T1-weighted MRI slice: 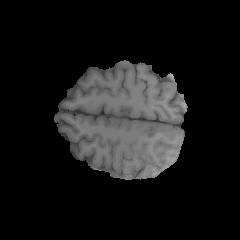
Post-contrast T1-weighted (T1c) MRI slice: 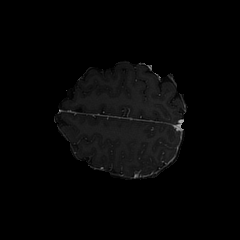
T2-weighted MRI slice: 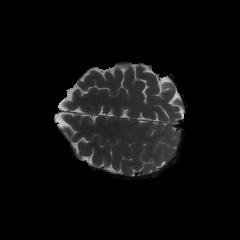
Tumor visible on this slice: yes